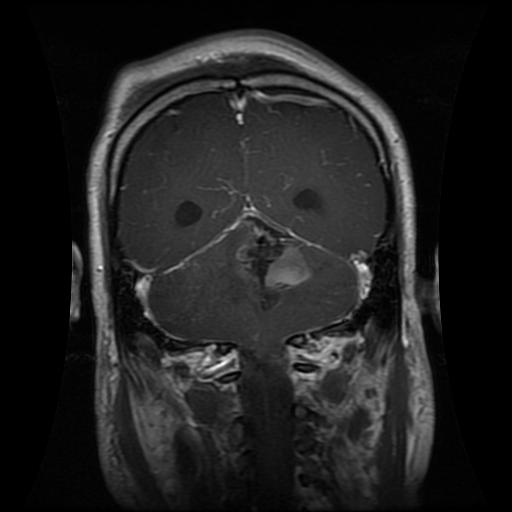
Label: glioma